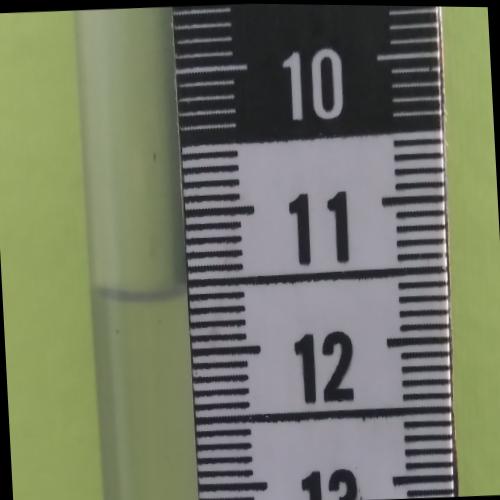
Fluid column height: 11.6 cm